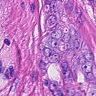
Metastatic tissue present: yes